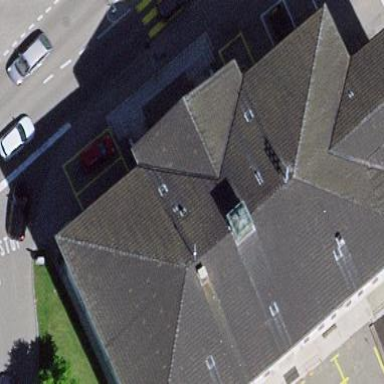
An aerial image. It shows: Kindergarten with hipped roof shape.